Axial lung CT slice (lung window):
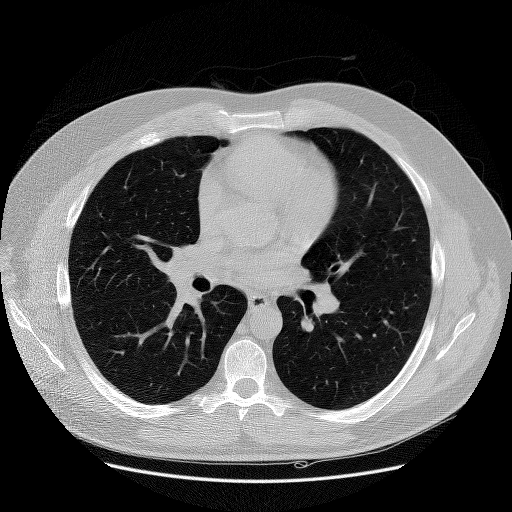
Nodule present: no